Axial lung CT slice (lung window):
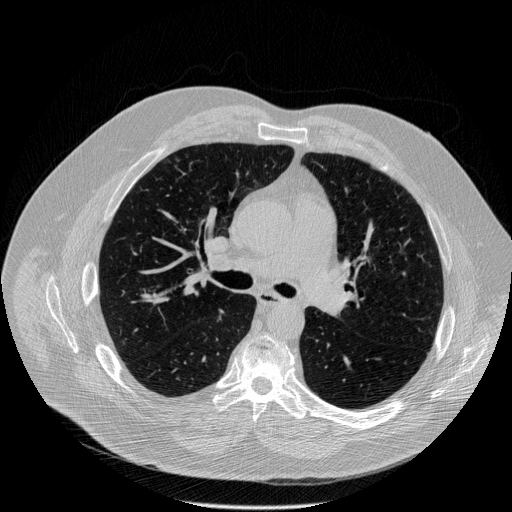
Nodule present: no